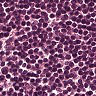
Metastatic tissue present: no